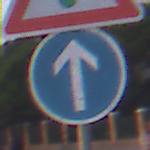
Verkehrszeichen: VorgeschriebeneFahrtrichtungGeradeaus
Zusatzzeichen oben: Lichtzeichenanlage
Umgebung: Outdoor, Urban
Tageszeit: SunriseSunset
Wetter: Clear
Licht: Natural
Jahreszeit: NotSpecified
Kontrast: MediumContrast